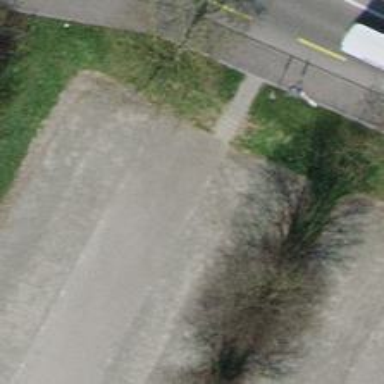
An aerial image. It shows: Set of steps on the road.